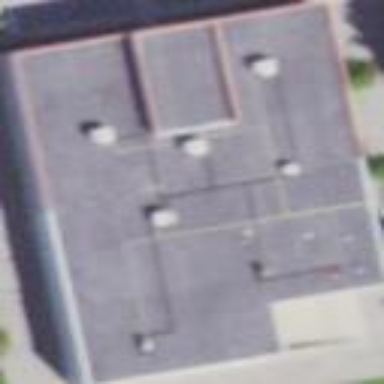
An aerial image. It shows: Building.